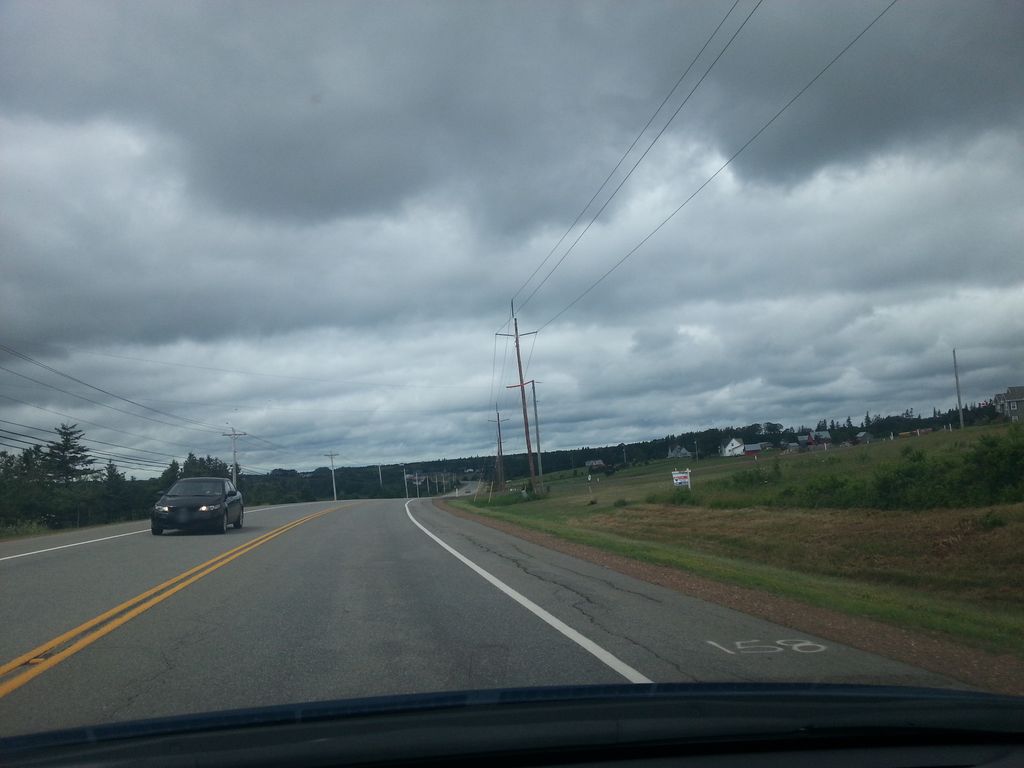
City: charlottetown